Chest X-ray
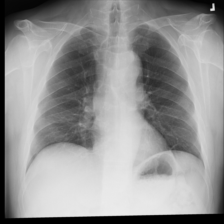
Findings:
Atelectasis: negative
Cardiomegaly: negative
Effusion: negative
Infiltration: negative
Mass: negative
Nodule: negative
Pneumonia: negative
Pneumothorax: negative
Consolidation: negative
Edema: negative
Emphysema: negative
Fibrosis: negative
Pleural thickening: negative
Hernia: negative